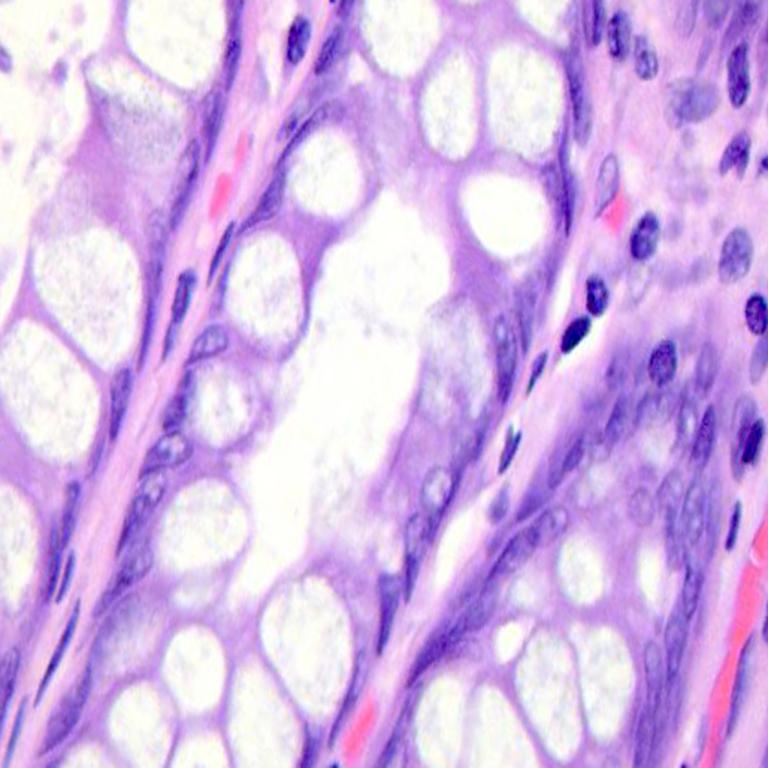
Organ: colon
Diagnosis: benign